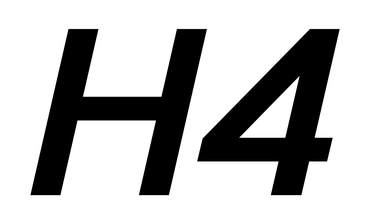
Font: InstrumentSans-Italic_SemiBold_Italic